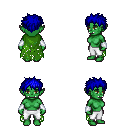
a pixel art fantasy rpg character, female body template, orc, green skin, green tattered cape, white pants, blue bedhead hairstyle, white cloth bracers, four views (front, back, left, right), 2x2 character sprite sheet, small pixel art, hard edges, no anti-aliasing